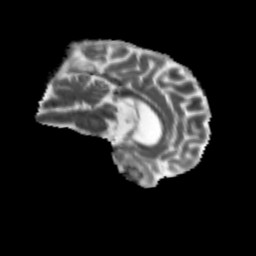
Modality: MD
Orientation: sagittal
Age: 62
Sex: male
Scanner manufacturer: siemens
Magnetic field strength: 3 T
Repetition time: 4.71 s
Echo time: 0.0906 s